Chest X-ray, AP view. Patient: 45 years old, sex M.
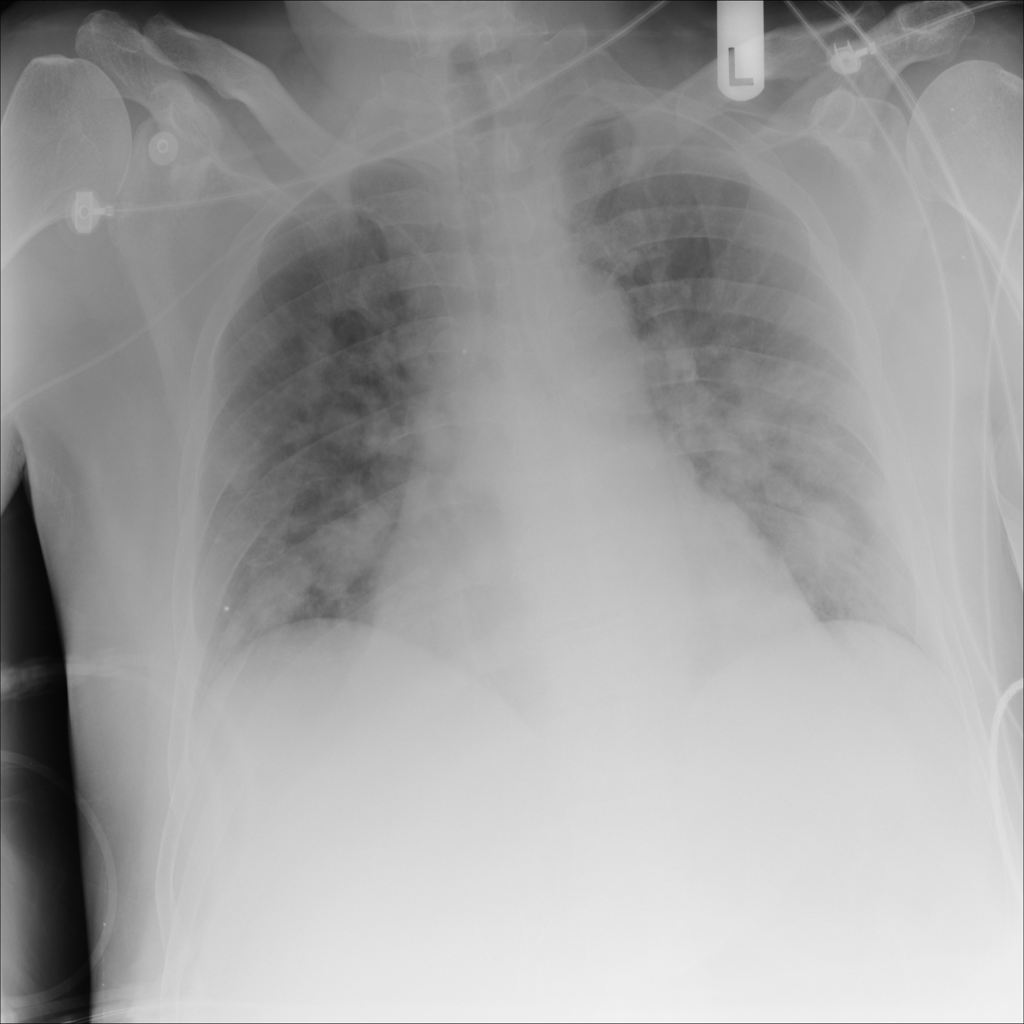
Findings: Nodule